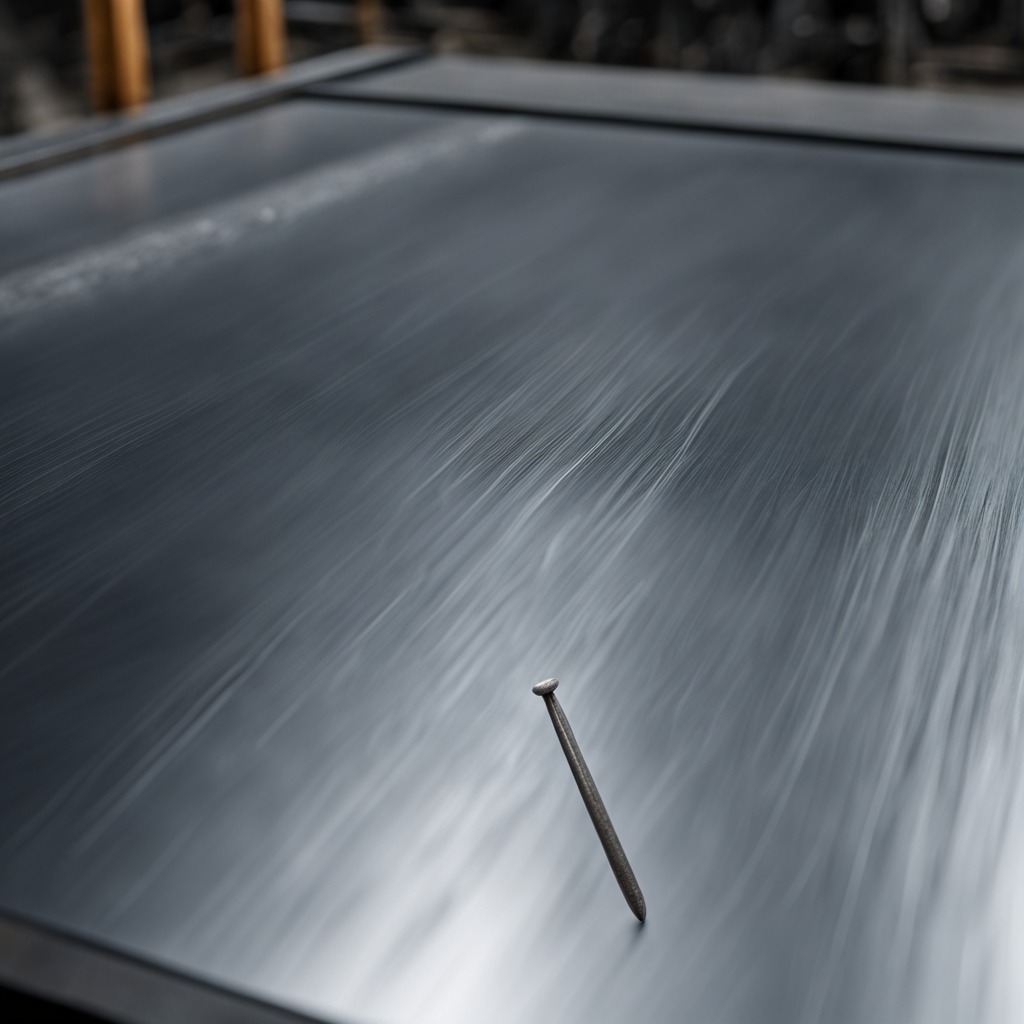
A nail is lying on the cold steel table in a mining workshop.